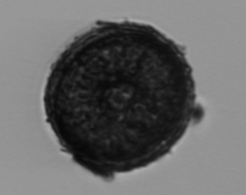
Label: Coscinodiscus